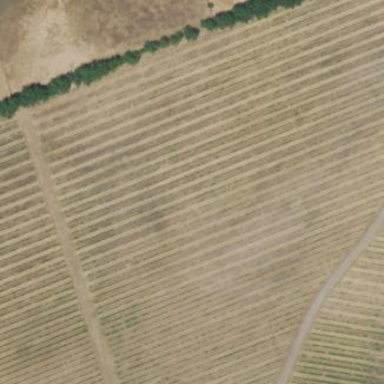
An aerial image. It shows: Vineyard growing grapes.